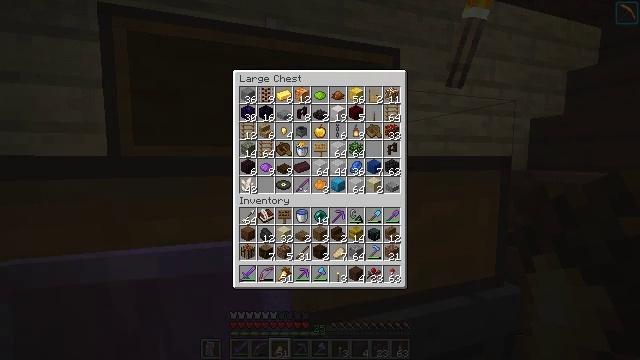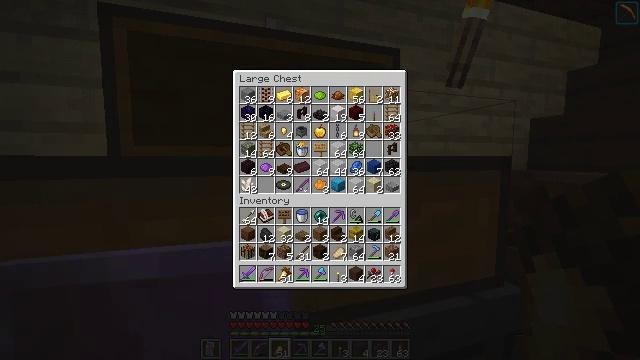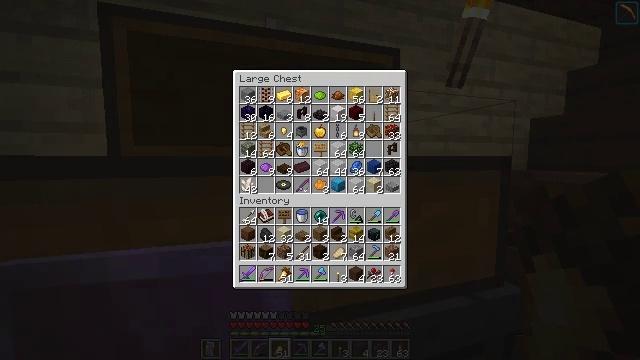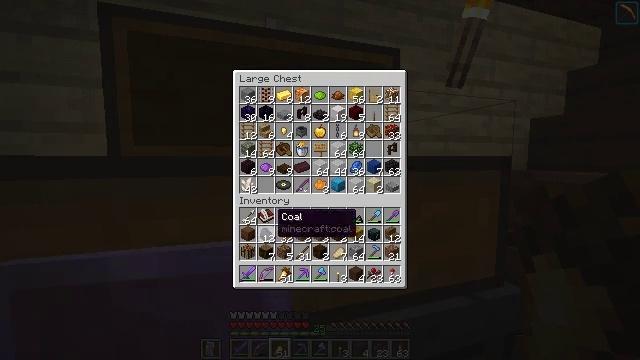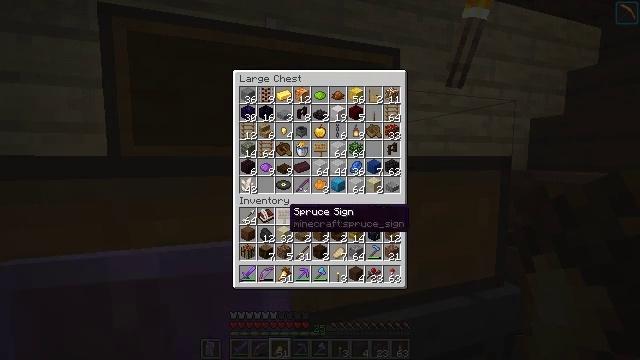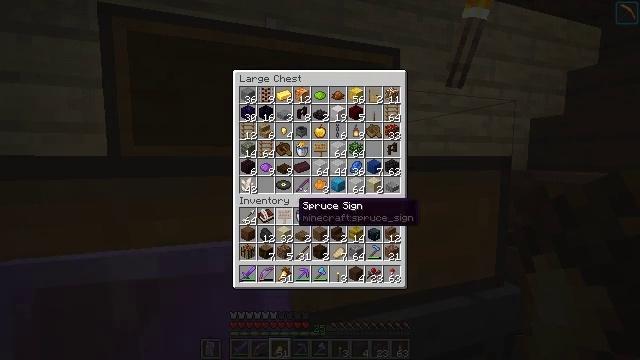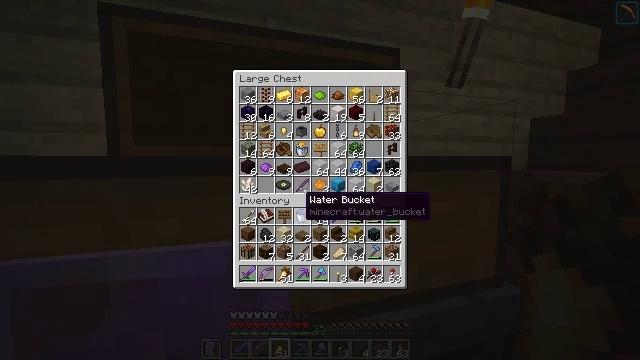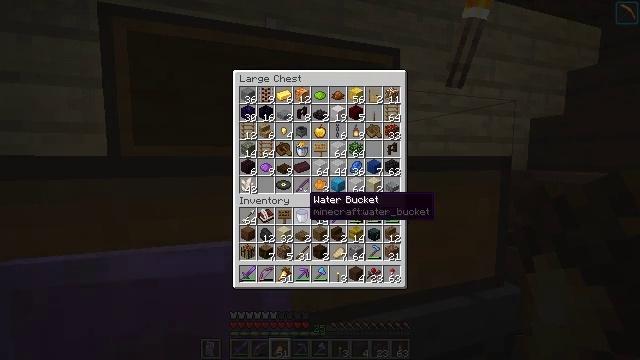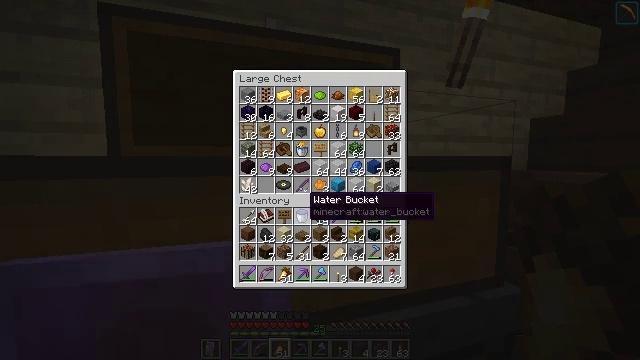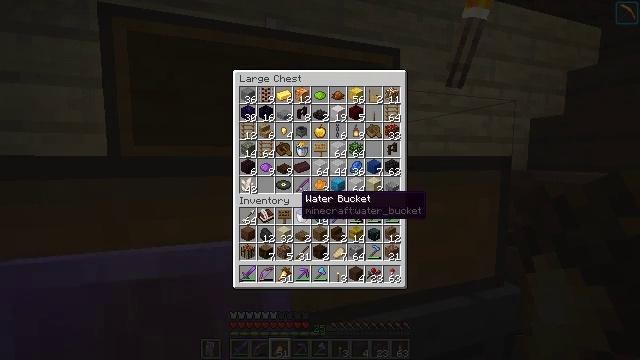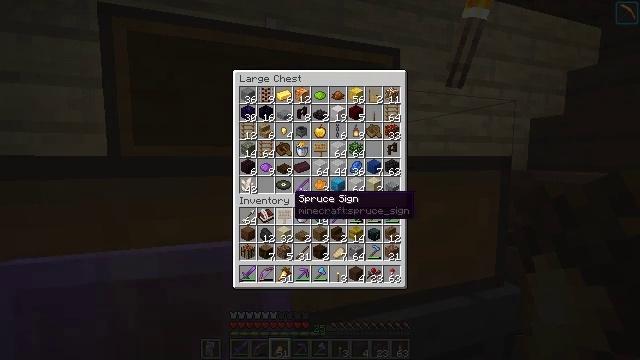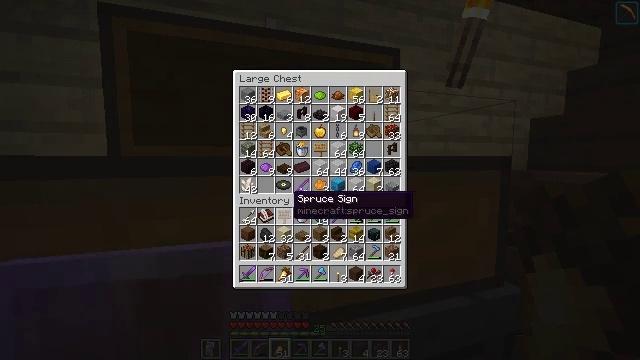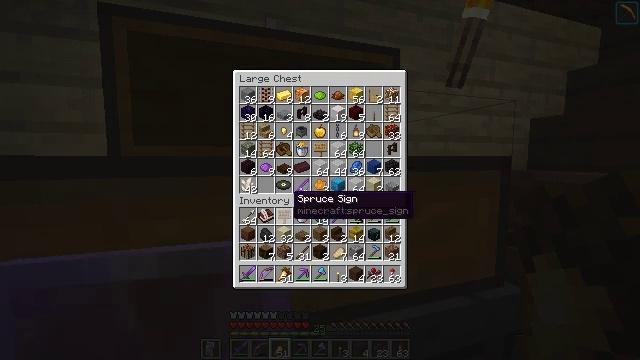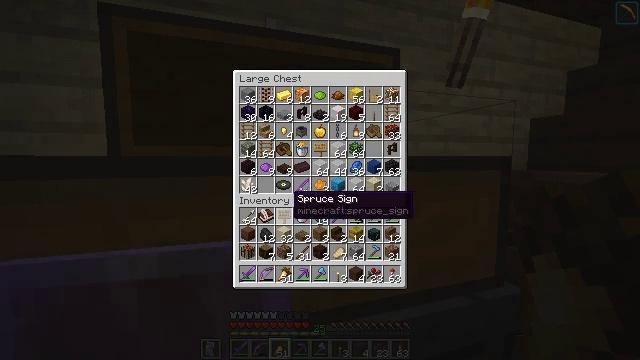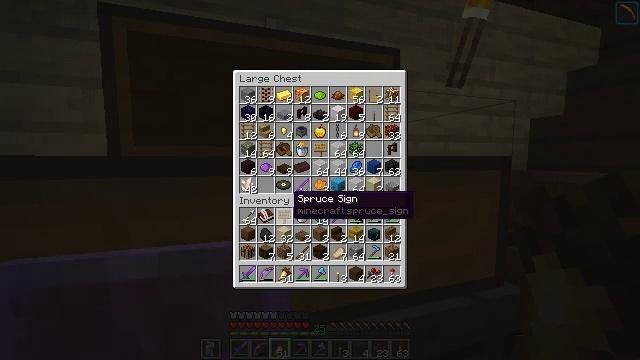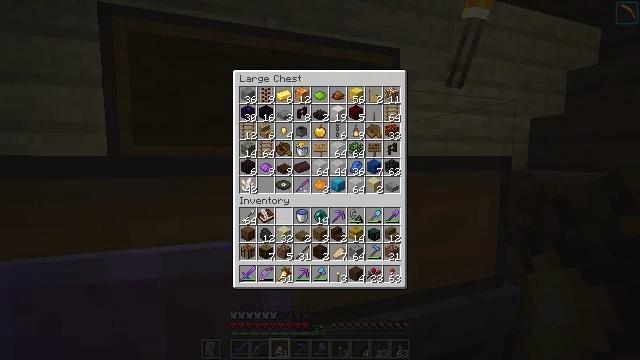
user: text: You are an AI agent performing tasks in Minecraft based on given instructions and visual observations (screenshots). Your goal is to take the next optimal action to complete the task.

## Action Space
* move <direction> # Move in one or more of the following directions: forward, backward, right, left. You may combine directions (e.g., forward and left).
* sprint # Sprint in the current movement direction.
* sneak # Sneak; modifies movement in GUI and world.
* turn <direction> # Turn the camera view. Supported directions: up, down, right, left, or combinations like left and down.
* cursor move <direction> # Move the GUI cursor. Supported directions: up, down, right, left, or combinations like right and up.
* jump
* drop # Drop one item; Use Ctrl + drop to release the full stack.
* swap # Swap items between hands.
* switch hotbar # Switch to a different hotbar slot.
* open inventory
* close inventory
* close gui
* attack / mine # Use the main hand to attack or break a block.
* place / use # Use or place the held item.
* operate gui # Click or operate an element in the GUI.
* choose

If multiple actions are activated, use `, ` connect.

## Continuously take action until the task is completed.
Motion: motion action
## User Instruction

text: Prepare to craft brown concrete powder.
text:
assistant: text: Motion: sneak
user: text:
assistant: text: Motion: sneak
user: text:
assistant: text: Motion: sneak, cursor move right
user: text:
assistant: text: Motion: sneak, cursor move right
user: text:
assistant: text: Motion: sneak, cursor move right
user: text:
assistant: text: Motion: sneak, cursor move right
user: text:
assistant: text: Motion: sneak
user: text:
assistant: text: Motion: sneak
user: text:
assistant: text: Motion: sneak, cursor move left
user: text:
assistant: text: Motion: sneak
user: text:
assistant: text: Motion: sneak
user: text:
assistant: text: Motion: sneak
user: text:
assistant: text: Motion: sneak
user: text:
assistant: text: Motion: sneak
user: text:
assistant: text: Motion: sneak, operate gui
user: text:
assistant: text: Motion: sneak, operate gui
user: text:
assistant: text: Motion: sneak
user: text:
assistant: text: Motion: sneak
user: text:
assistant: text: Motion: sneak
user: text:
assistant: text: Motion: sneak
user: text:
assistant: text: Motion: no_op
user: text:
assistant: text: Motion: no_op
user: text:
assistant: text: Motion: no_op
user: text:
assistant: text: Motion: no_op
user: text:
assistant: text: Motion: no_op
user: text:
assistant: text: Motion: no_op
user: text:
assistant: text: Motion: close gui
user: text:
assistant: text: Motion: no_op
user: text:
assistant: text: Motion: turn right
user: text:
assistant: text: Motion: turn right and up